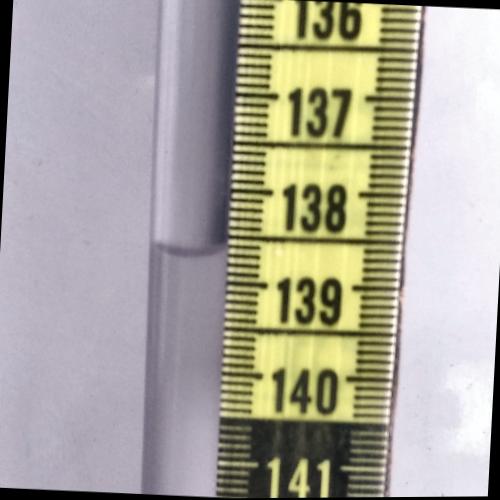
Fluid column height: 138.6 cm